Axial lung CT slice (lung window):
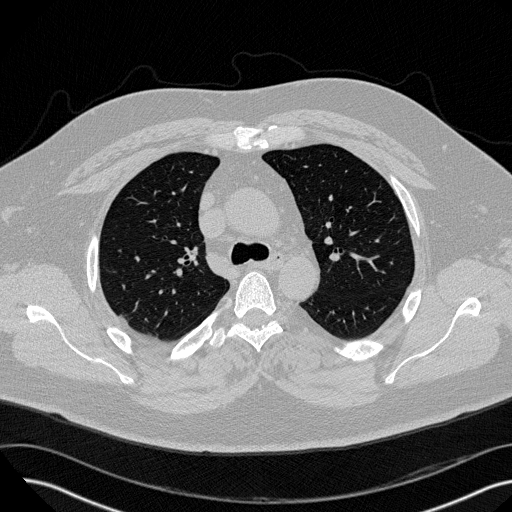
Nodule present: no